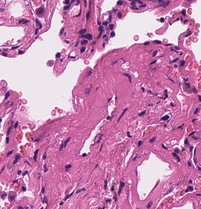
Tumor epithelial tissue: no
Tumor-associated stroma tissue: yes
Normal tissue: no